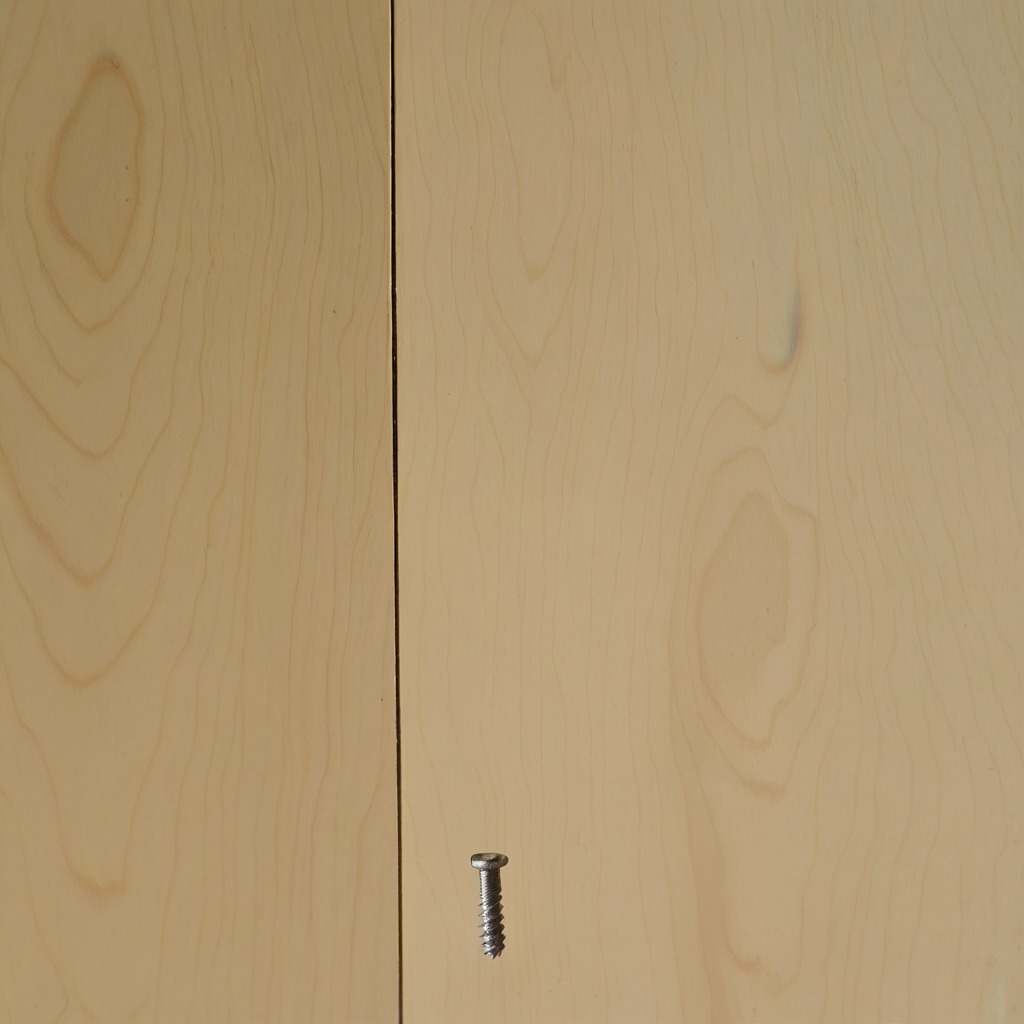
A metal screw lies on a plywood surface in a paint workshop lit by afternoon window light.